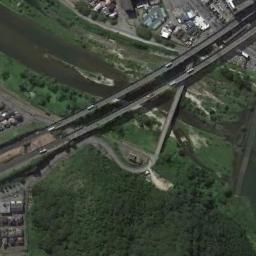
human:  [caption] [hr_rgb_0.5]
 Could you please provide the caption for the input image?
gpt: There are two bridges over the water and land between some buildings .

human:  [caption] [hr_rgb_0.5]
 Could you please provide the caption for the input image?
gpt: Two bridges built on a dark green river and the flood bed of the river while dense green plants on the channel bar of the river .

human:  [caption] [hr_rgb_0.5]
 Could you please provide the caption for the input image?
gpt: Both sides of the river are dense forests .

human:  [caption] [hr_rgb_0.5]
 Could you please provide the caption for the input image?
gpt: The three intersecting bridges connect the land on both sides of the turquoise river  There are several sandbanks in the middle of the river  There are many buildings and large forests on the land .

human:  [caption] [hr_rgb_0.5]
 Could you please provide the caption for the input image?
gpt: Many trees are around the bridge .